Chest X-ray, PA view. Patient: 61 years old, sex M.
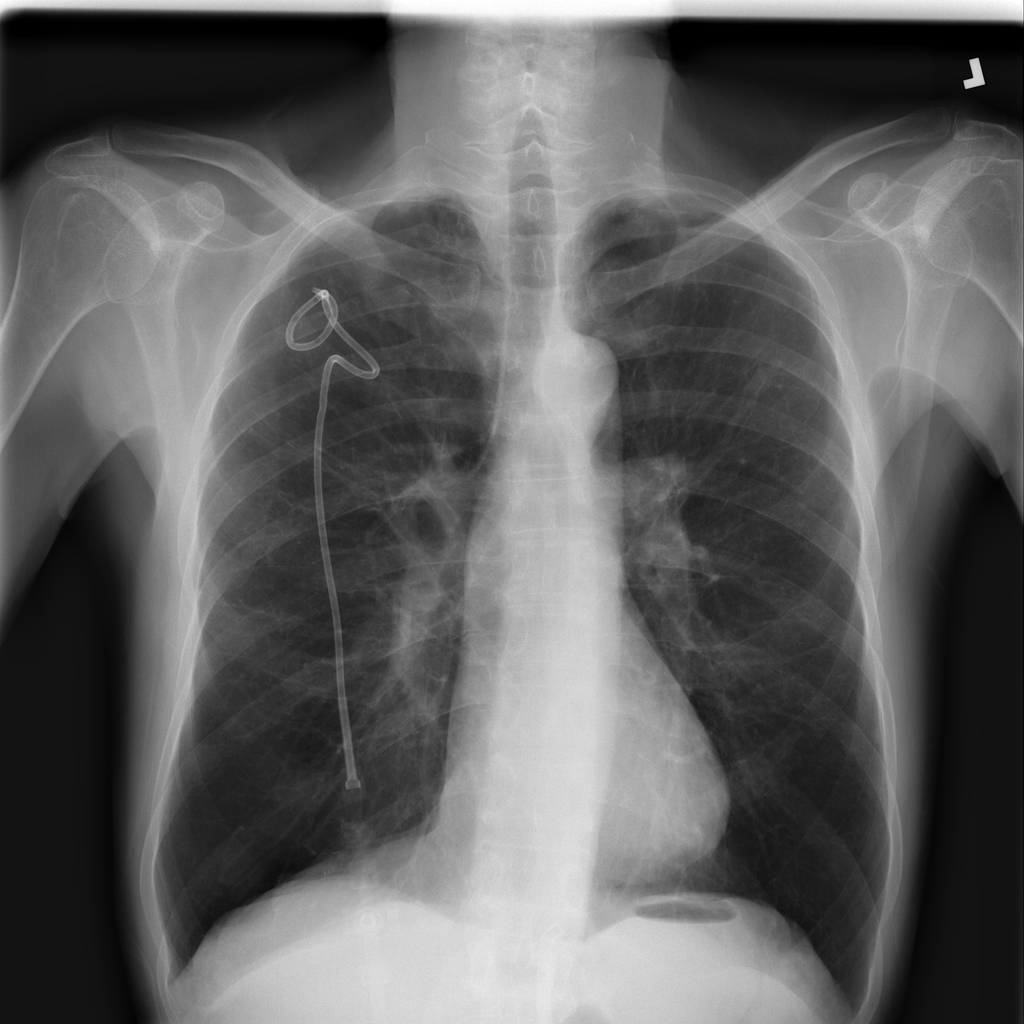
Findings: Emphysema, Pneumothorax